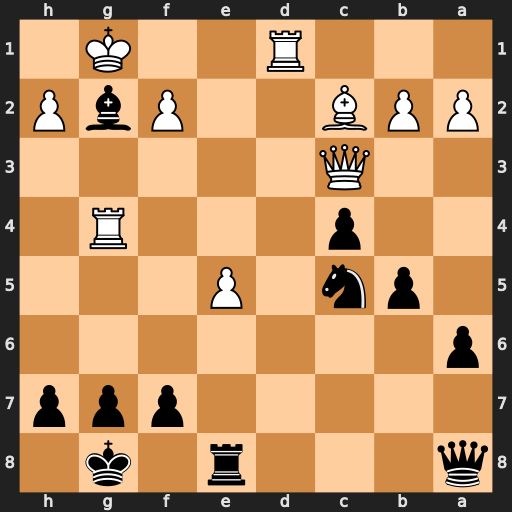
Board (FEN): q3r1k1/5ppp/p7/1pn1P3/2p3R1/2Q5/PPB2PbP/3R2K1
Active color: b
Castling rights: -
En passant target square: -
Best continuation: Bf3 Rh4 Bxd1 Bxh7+ Kf8